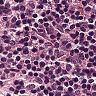
Metastatic tissue present: no